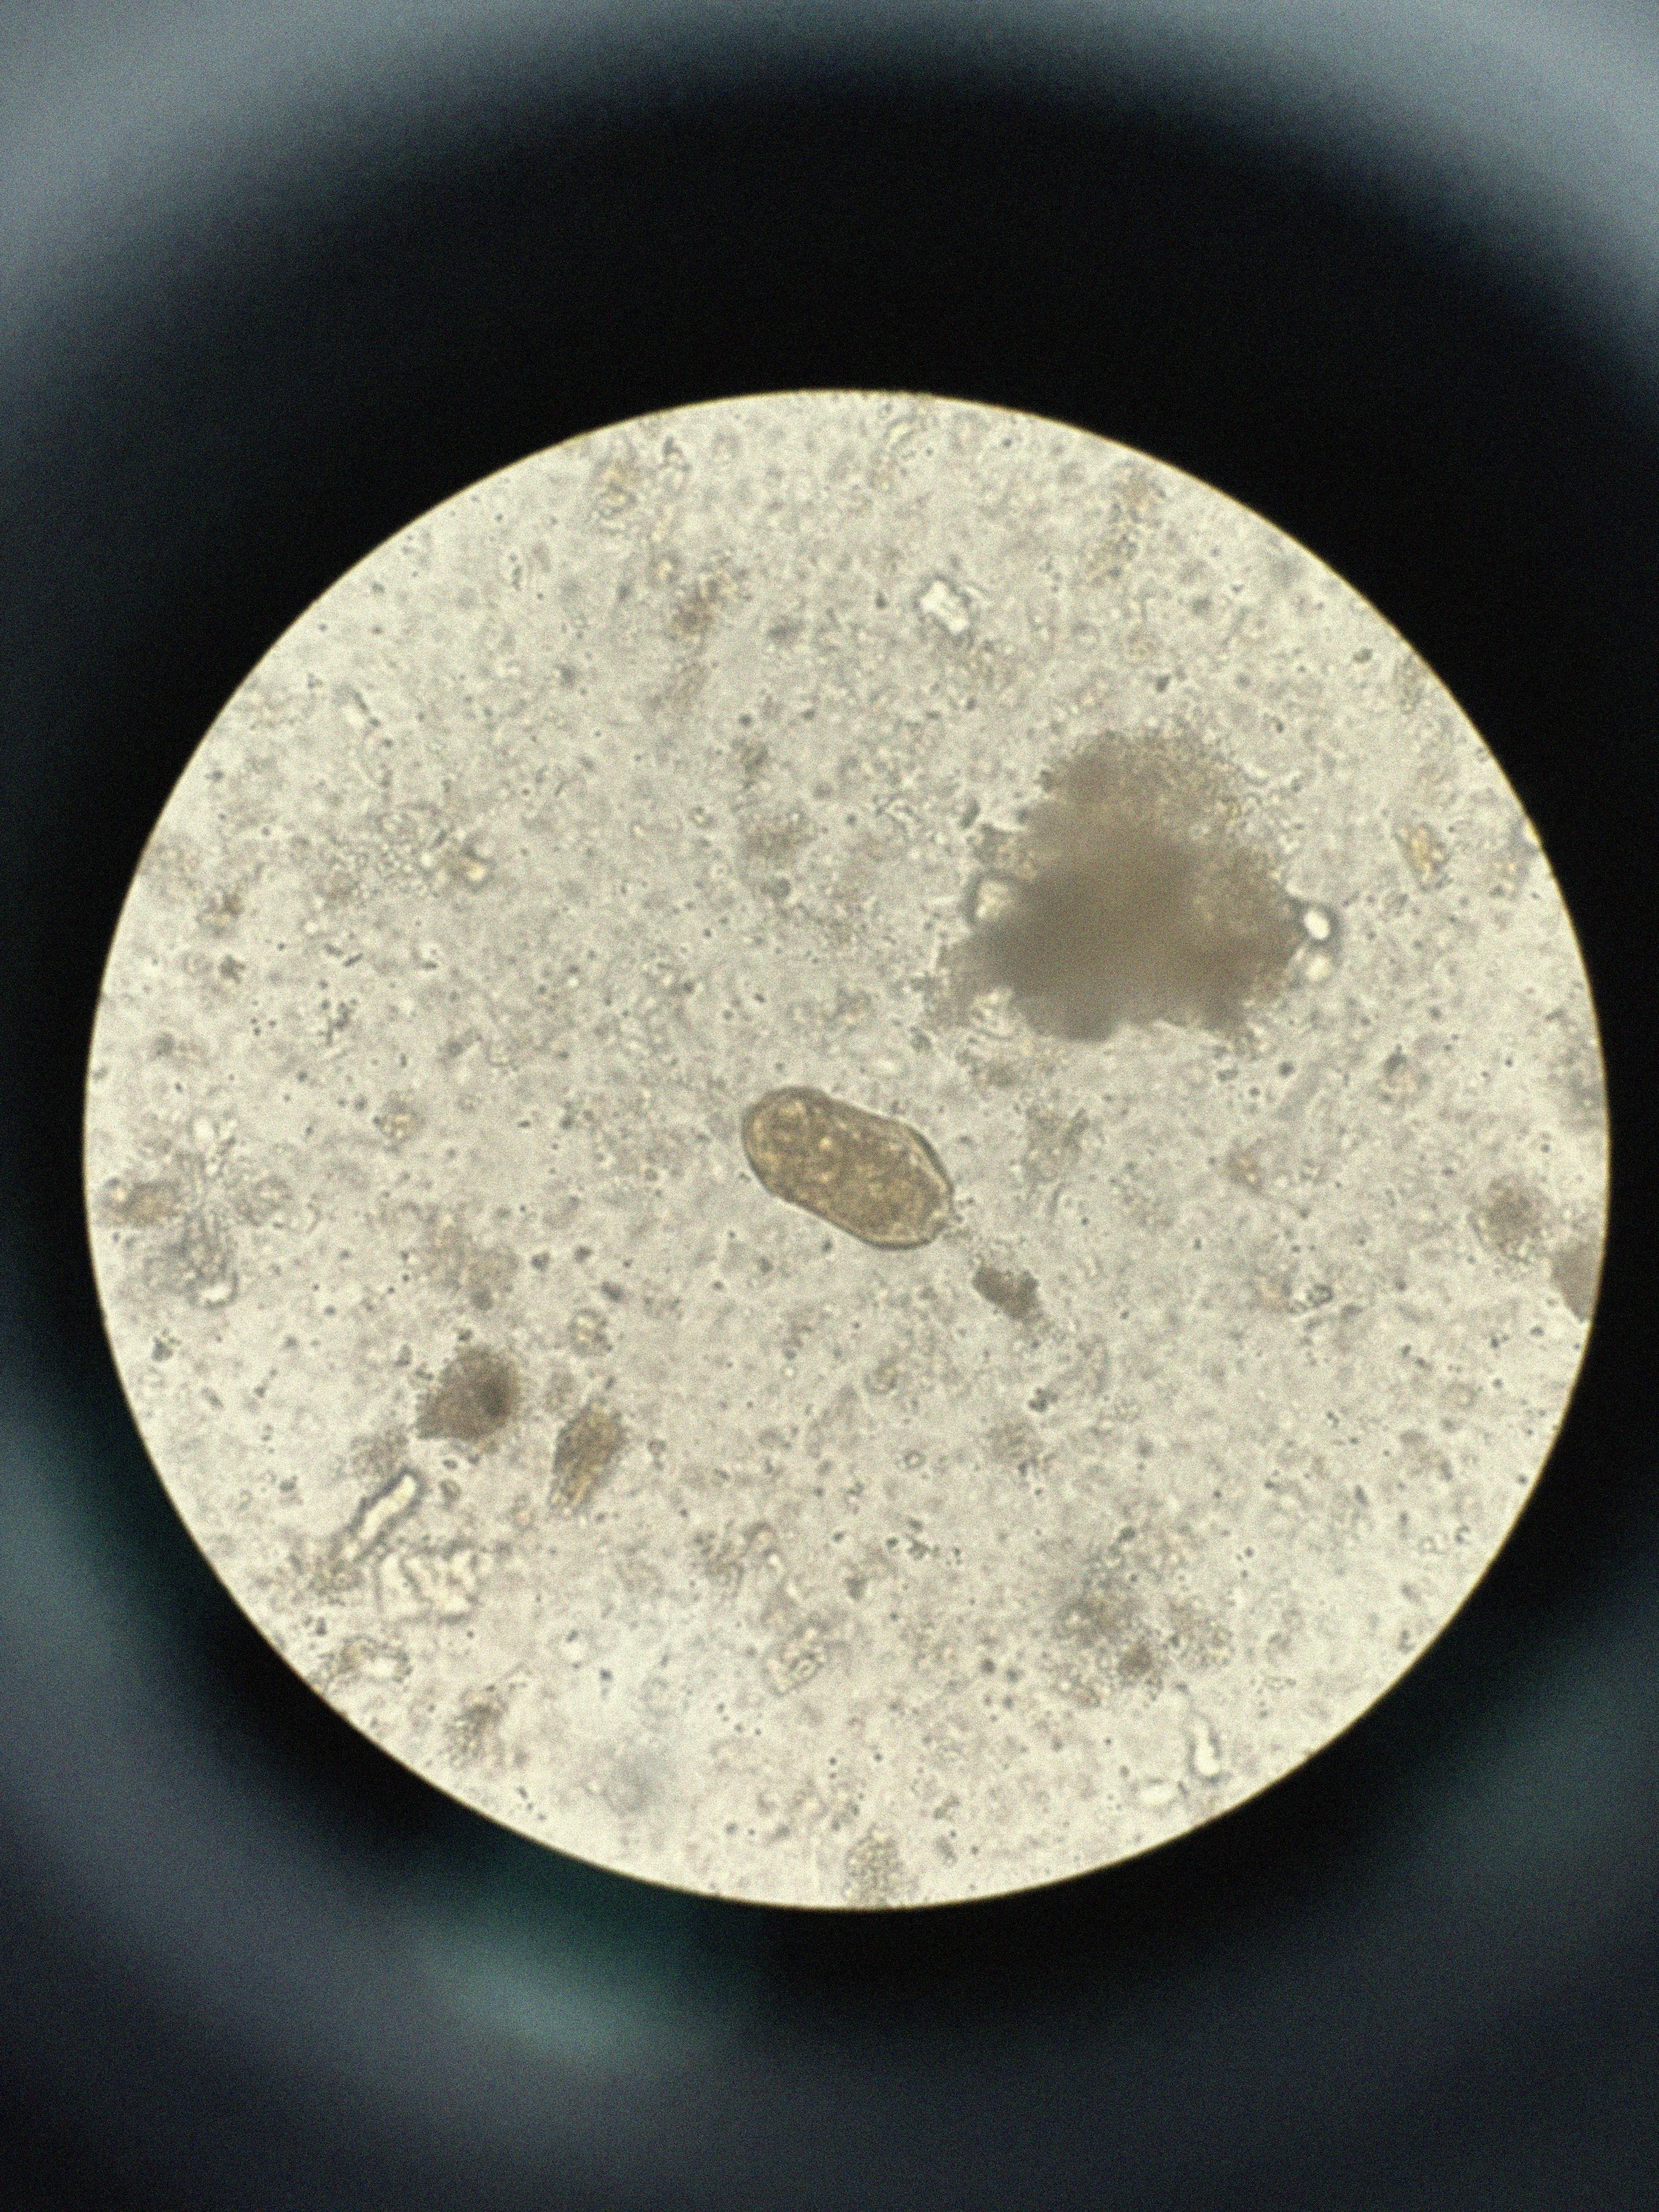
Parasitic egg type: Paragonimus spp